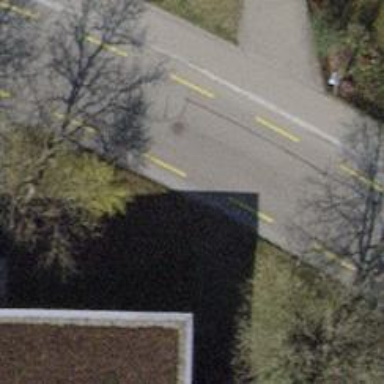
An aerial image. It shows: Asphalt residential road with designated cycle lane.